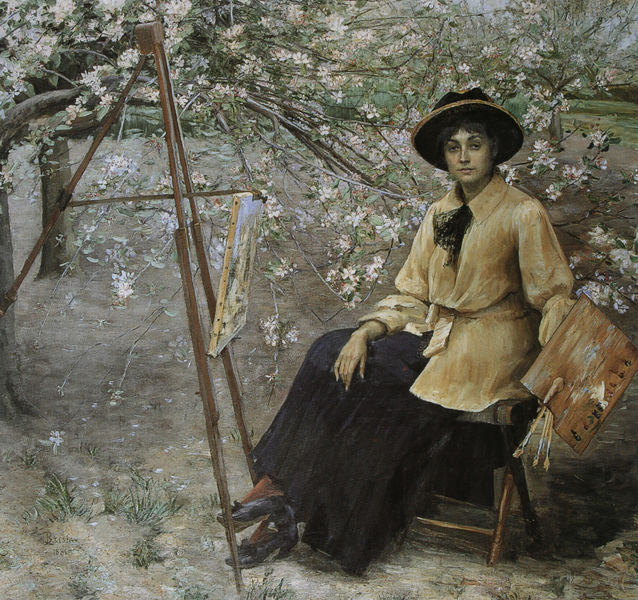
Titel: Unter den Apfelbäumen. Bildnis der Mlle Julie Feurgard
Künstler: Louise-Catherine Breslau
Standort: Lausanne
Institution: Musée Cantonal des Beaux-Arts
Schlagwörter: baum, gemälde, hand, weiß, gelb, grün, landschaft, sitzen, äste, blumen, finger, frau, holz, hut, kleid, orange, renoir, schwarz, stuhl, zeichnung, blick, blüte, blüten, dame, gras, rose, tuch, wiese, beige, rock, schleife, hemd, jacke, bluse, gesicht, kragen, spitze, bild, bildnis, portrait, porträt, signatur, öl, natur, zweige, busch, haare, sitzend, garten, apfel, schuhe, farben, modern, hocker, monet, halstuch, malerin, manet, staffelei, selbstporträt, frühling, draußen, dreiviertel, selbstbildnis, kittel, leinwand, künstlerin, malen, palette, pinsel, selbstportrait, apfelbaum, freilichtmalerei, plein air, frühjahr, mandel, im freien, obstbaum, kirschbaum, kirsche, baumblüte, kirschblüte, sche, malprozess, kirchblüten, plaette, 19. jahrhundert, ünstlerin, bildnis+, apferlbaum, easel